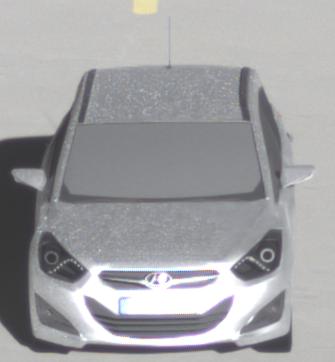
Make: Hyundai
Model: i40 Kombi 1.6 GDI
Detailed model: i40 (VF) Kombi
Model produced from: 2012/08
Model produced until: 2013/09
Doors: 5
Color: white
Road condition: dry road
Daytime: morning or afternoon
Contrast: high contrast